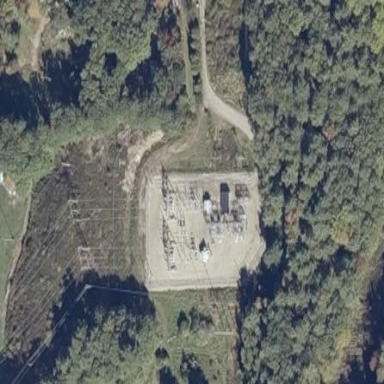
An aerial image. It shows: Outdoor distribution level power substation.